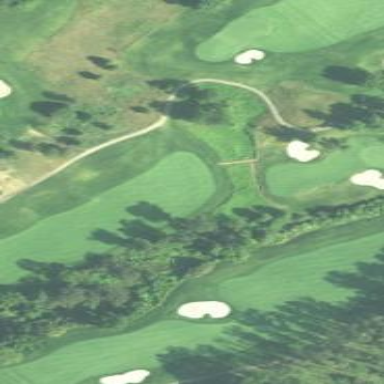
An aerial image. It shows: Golf fairway surrounded by grass.